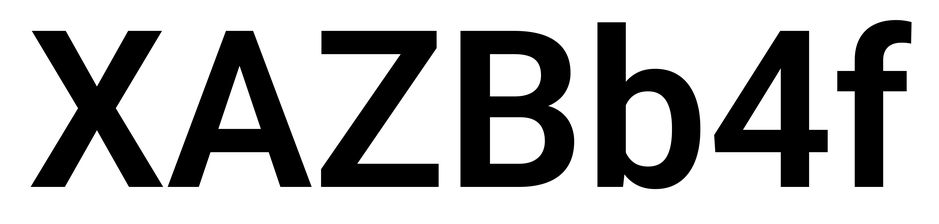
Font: Roboto_SemiBold